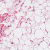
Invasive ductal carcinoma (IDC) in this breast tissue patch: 0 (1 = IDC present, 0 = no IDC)